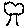
Label: tree